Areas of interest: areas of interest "Wenling Youth and Children's Palace"
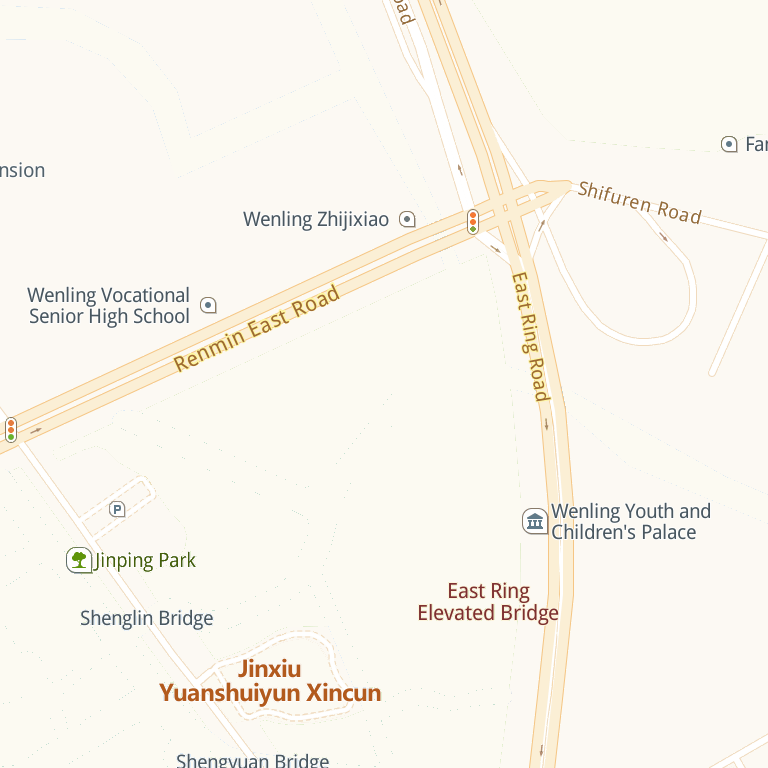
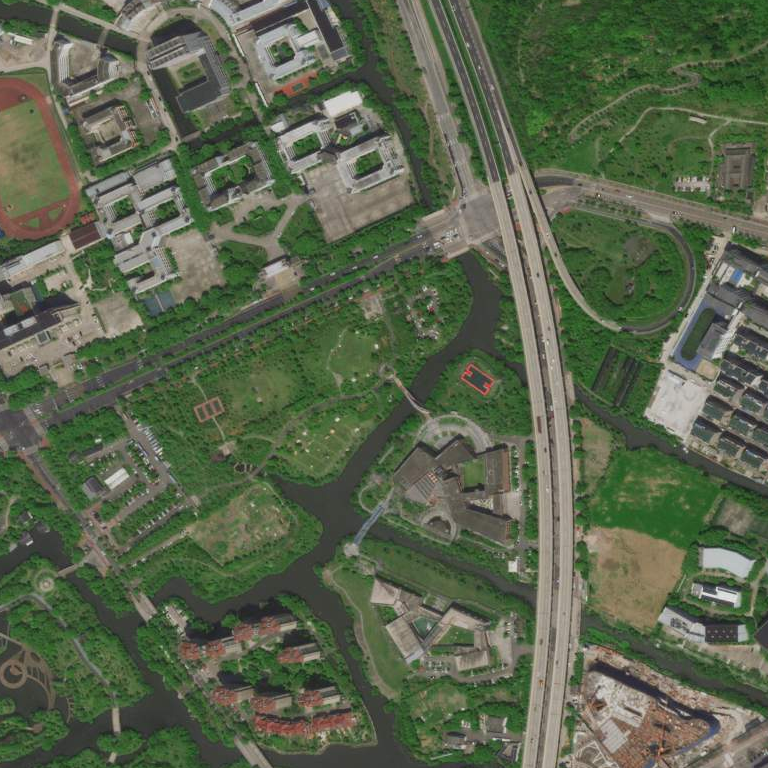